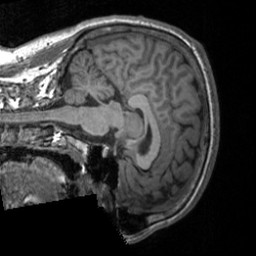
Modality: T1w
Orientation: sagittal
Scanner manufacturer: siemens
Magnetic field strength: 3 T
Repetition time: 1.9 s
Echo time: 0.00226 s